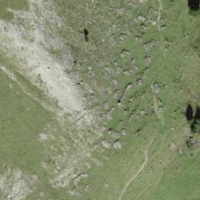
EUNIS habitat code: 23
Species observed at this site:
Campanula glomerata